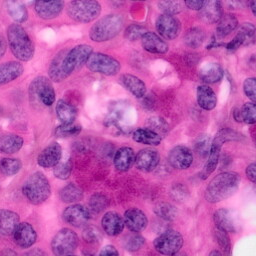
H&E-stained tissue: Pancreatic